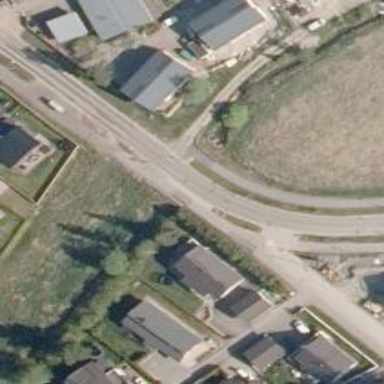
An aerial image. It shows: Crossing on asphalt cycleway.